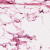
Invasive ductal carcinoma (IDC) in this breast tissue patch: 0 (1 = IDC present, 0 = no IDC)